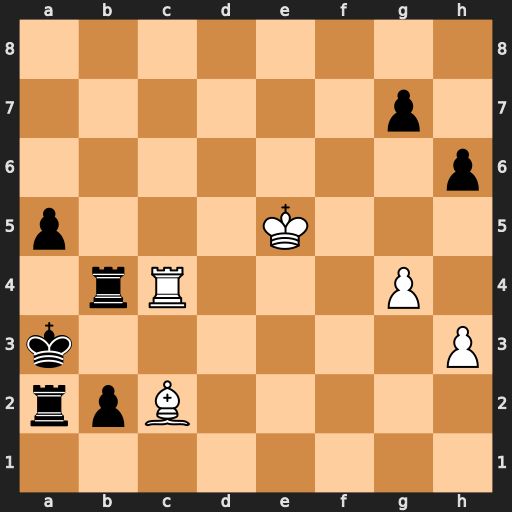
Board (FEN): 8/6p1/7p/p3K3/1rR3P1/k6P/rpB5/8
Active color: w
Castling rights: -
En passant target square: -
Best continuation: Rc3+ Rb3 Rxb3+